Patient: sex F, age 63
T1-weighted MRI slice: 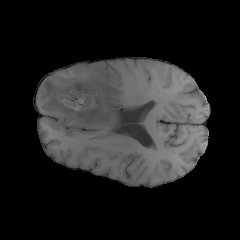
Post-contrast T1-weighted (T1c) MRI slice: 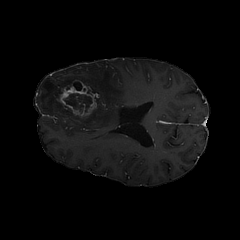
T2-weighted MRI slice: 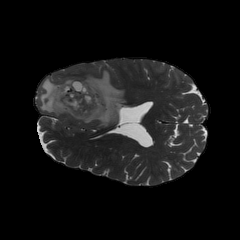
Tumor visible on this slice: yes
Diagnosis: Glioblastoma, IDH-wildtype
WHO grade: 4